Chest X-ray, AP view. Patient: 43 years old, sex M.
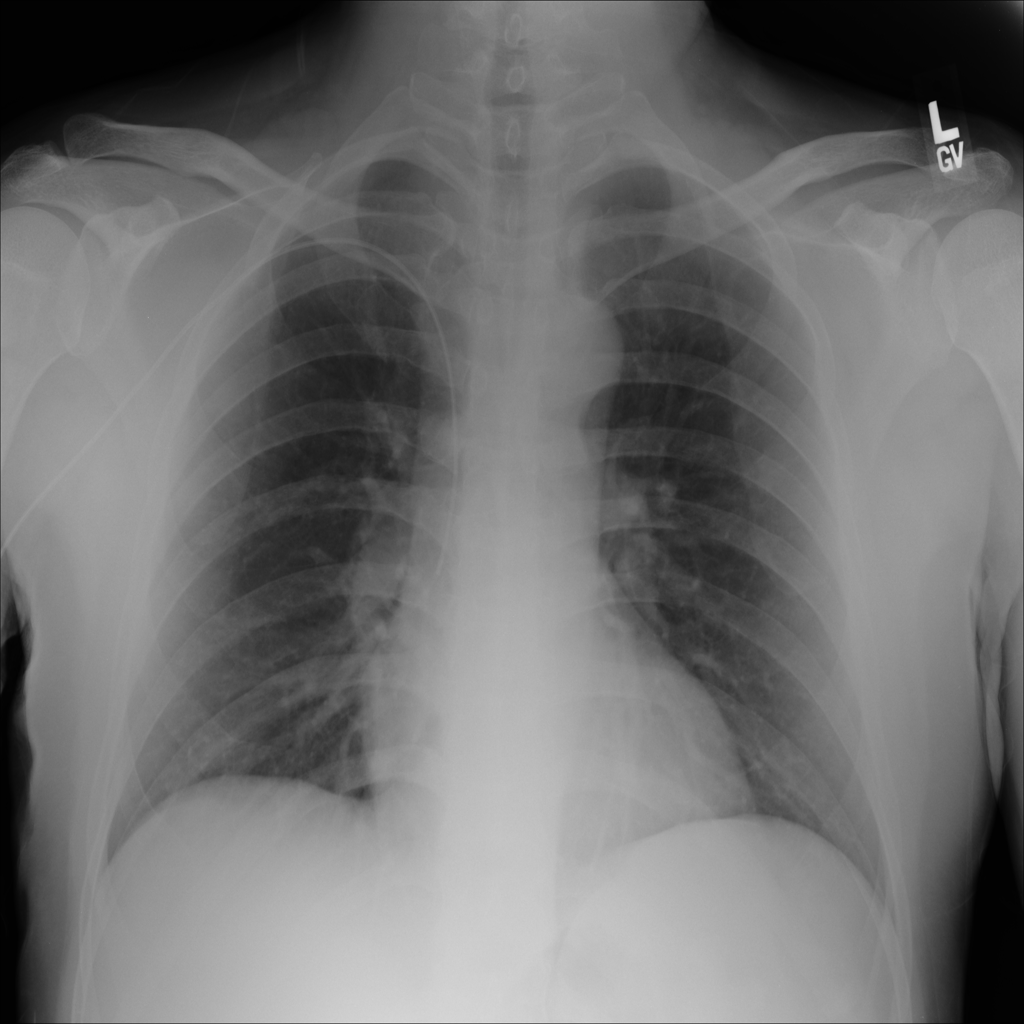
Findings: No Finding